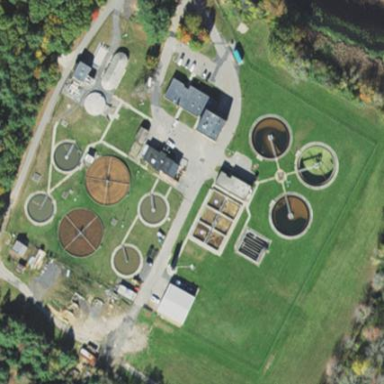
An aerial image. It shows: Wastewater plant.